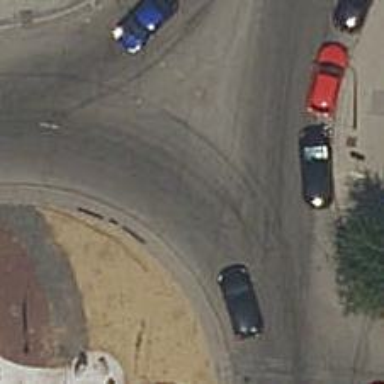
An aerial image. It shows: Tertiary road that leads to roundabout.